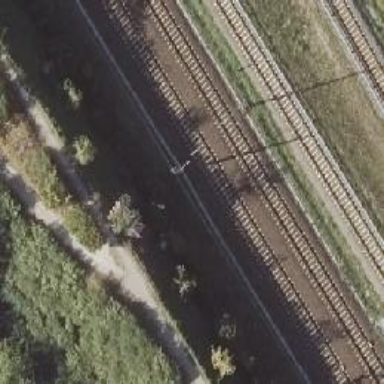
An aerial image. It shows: Railway milestone with catenary mast.